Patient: sex M, age 79
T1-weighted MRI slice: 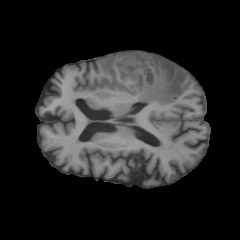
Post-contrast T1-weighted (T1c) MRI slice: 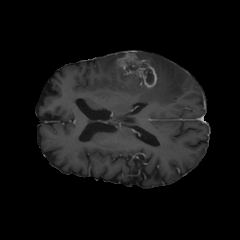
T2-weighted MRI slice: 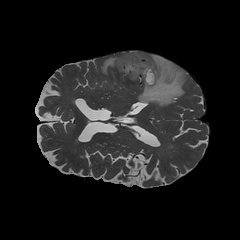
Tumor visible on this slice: yes
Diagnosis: Glioblastoma, IDH-wildtype
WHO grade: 4